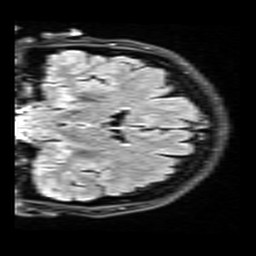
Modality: FLAIR
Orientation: coronal
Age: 48
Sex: female
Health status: healthy
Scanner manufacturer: siemens
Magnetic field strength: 3 T
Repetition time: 9 s
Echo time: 0.088 s